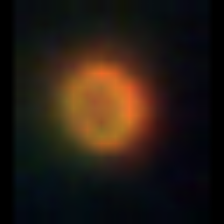
Taxon: NanoPlankton
Group: Other